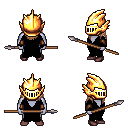
a pixel art fantasy rpg character, male body template, dark elf, purple skin, black robe, red pants, light blonde long hairstyle, gold helm, leather bracers, maroon shoes, spear, four views (front, back, left, right), 2x2 character sprite sheet, small pixel art, hard edges, no anti-aliasing